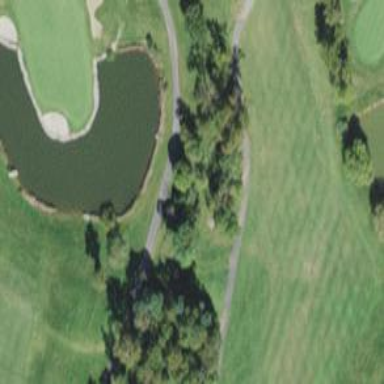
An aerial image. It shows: Golf fairway with grass surface.